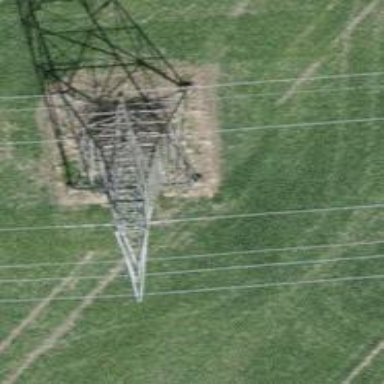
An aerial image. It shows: Lattice structure tower.